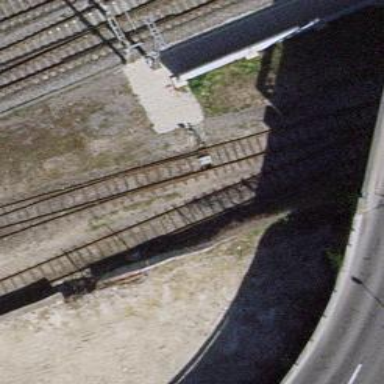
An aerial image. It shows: Railway switch.